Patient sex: M
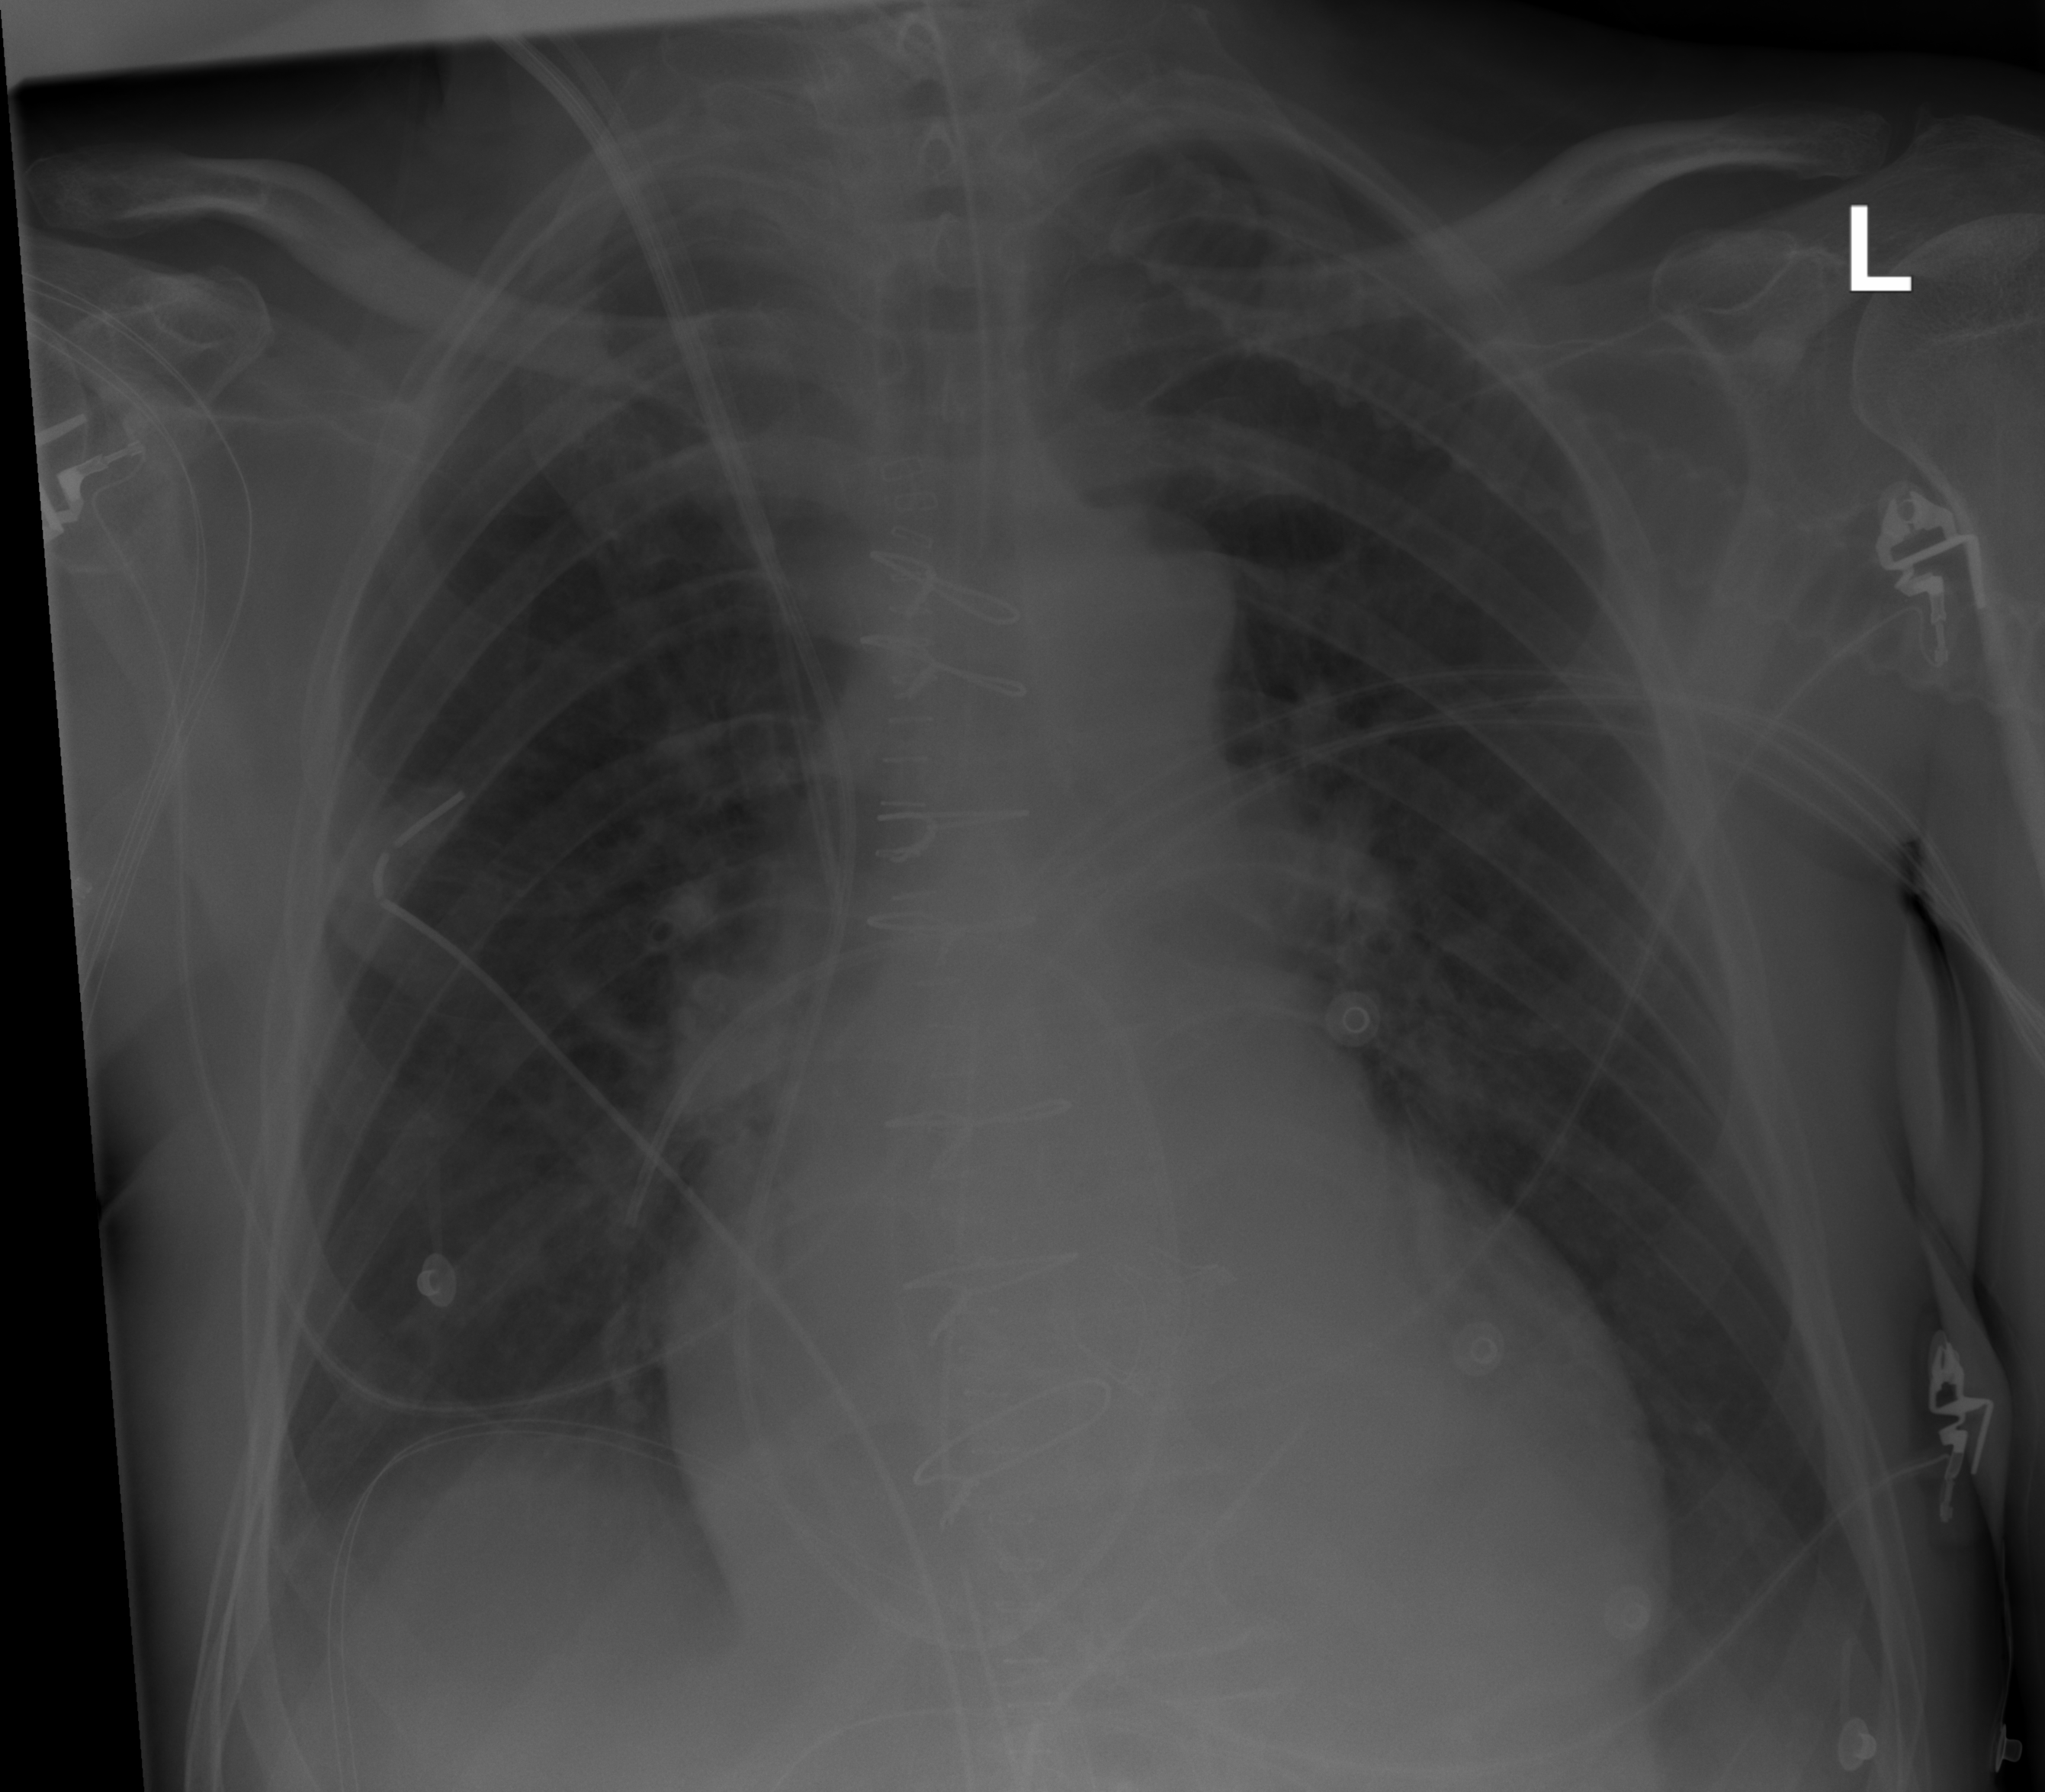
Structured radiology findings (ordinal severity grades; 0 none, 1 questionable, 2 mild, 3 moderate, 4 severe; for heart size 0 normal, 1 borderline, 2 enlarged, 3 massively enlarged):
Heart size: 2
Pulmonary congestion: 0
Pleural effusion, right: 2
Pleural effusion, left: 2
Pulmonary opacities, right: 0
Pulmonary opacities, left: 0
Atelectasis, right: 0
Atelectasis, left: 0